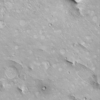
Label: not_dusty